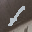
Label: 1